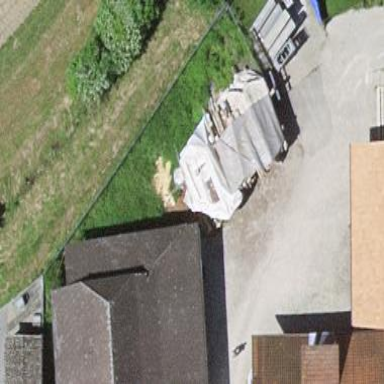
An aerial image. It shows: Barn.